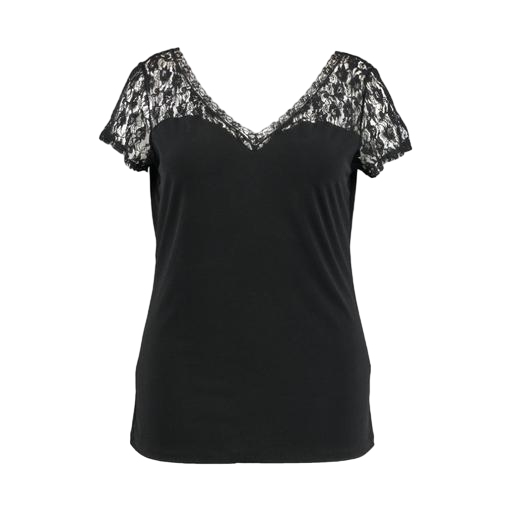
black plus size lace-yoke jersey t-shirt, black lace-sleeve v-neck top only macy, black plus size printed t-shirt only macy, white background